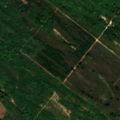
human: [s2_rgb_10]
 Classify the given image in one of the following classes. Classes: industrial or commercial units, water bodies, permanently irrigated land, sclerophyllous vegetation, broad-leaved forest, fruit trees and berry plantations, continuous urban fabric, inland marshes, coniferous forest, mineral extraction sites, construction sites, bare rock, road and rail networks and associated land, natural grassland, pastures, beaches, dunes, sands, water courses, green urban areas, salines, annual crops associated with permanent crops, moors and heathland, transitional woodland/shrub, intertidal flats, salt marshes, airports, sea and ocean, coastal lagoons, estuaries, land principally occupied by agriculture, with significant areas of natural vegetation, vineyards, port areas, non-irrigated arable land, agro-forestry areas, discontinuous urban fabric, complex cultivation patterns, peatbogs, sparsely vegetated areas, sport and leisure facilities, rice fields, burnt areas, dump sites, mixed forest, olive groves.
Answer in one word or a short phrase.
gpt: broad-leaved forest, transitional woodland/shrub